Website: home-depot
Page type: billing-address
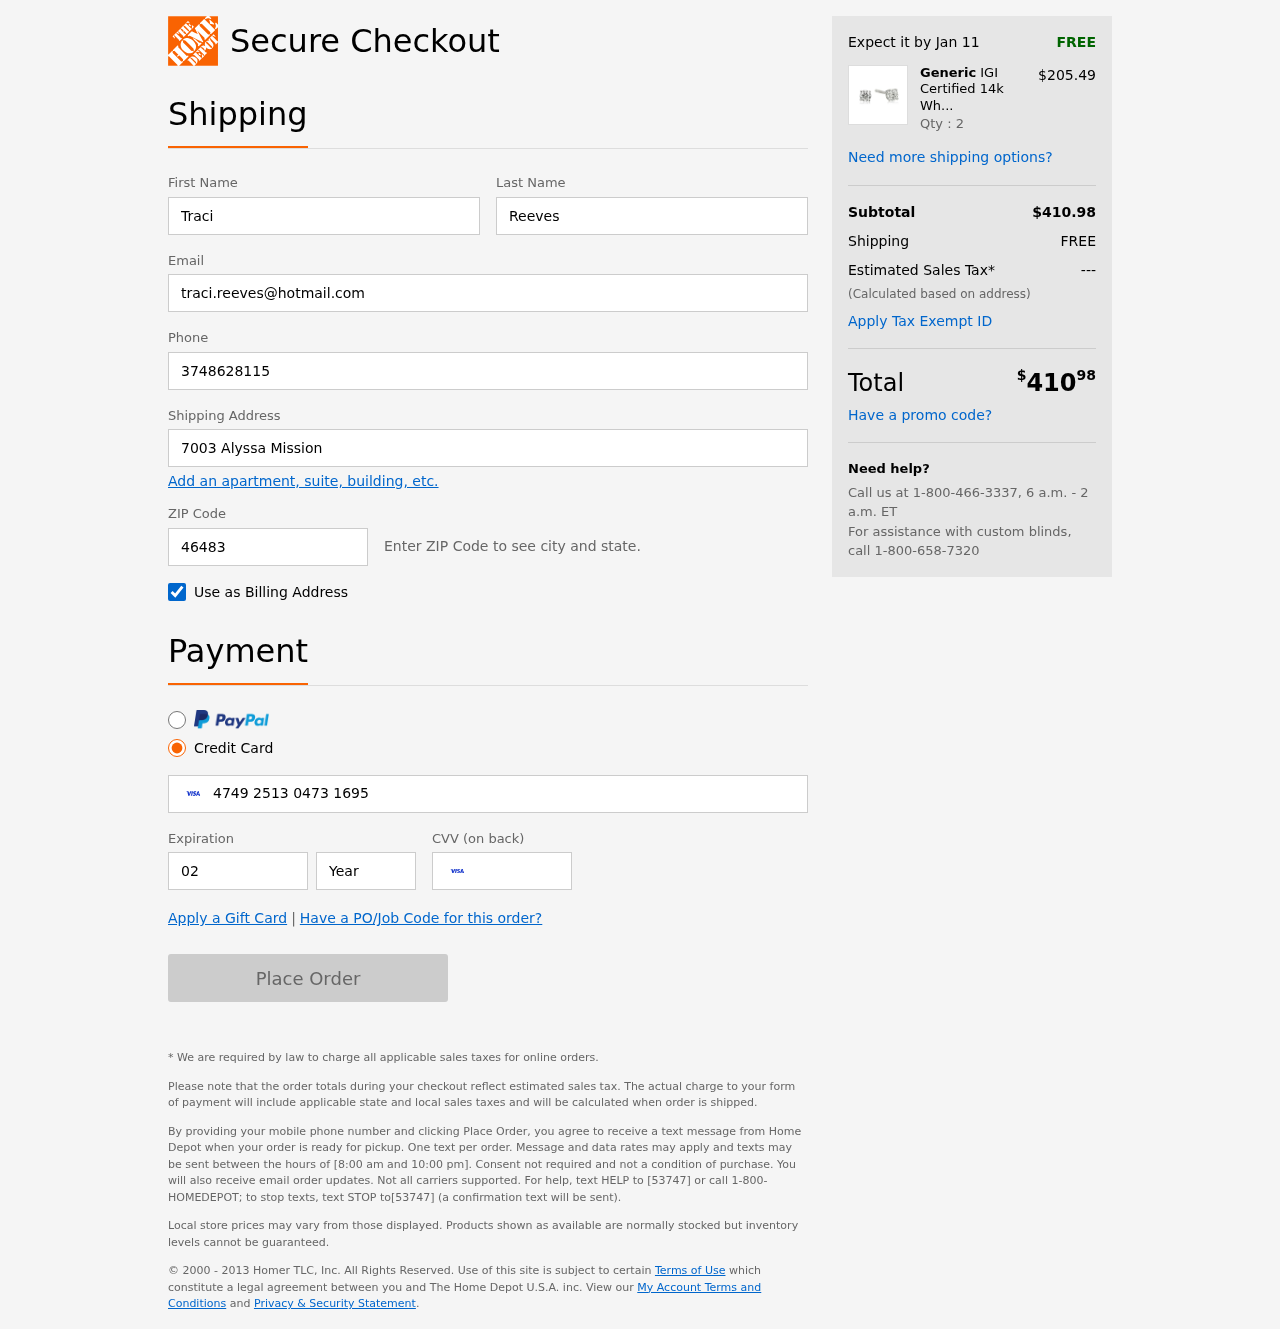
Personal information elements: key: PII_FIRSTNAME
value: Traci
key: PII_LASTNAME
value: Reeves
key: PII_EMAIL
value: traci.reeves@hotmail.com
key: PII_PHONE
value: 3748628115
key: PII_STREET
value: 7003 Alyssa Mission
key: PII_POSTCODE
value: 46483
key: PII_CARD_NUMBER
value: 4749 2513 0473 1695
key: PII_CARD_EXPIRY_MONTH
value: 02
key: PII_CARD_CVV
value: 481
Product elements: key: PRODUCT1_BRAND
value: Generic
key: PRODUCT1_NAME
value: IGI Certified 14k White Gold Round-Cut Diamond Studs (1/4 cttw, H-I Color, I1 Clarity)
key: PRODUCT1_PRICE
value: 205.49
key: PRODUCT1_QUANTITY
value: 2
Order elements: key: ORDER_DELIVERY_DATE
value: Jan 11
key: ORDER_SUBTOTAL
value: $410.98
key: ORDER_SHIPPING_COST
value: FREE
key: ORDER_TAX
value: ---
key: ORDER_TOTAL2
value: $41098